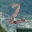
Label: 2